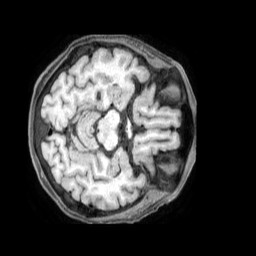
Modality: T1w
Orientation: axial
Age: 75
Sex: female
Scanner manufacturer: philips
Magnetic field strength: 1.5 T
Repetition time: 0.6 s
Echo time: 0.02898 s